Question: I am using several tables in my application, but the thing is if the table is not filled the remaining space stays empty, not stripped as usual. Example:

Do you have any idea on that? It looks really ugly if the table is not fully filled.
PS: I don't want to fill it with dummy data
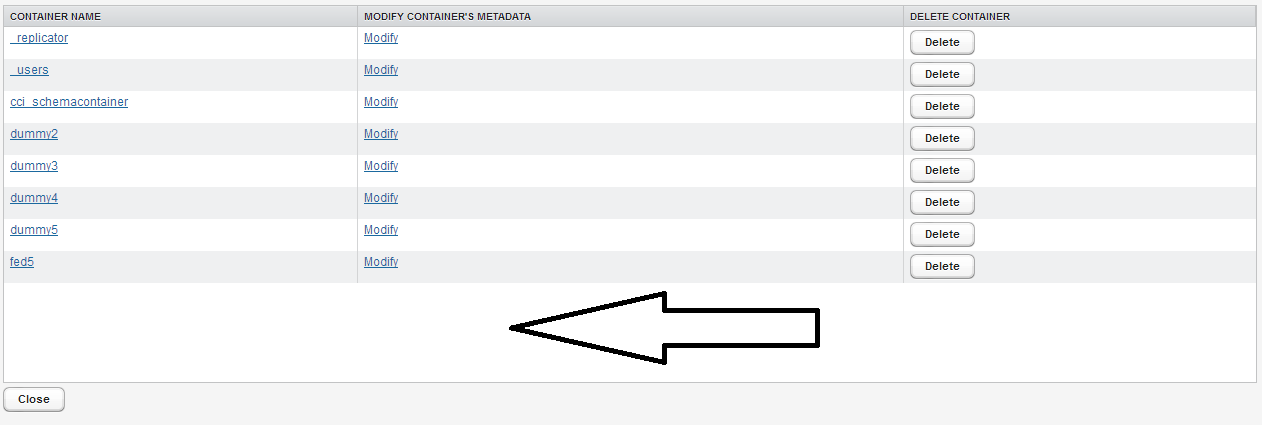
Answer: You could create an image that has those row colors and set that image as a CSS background for the white part.